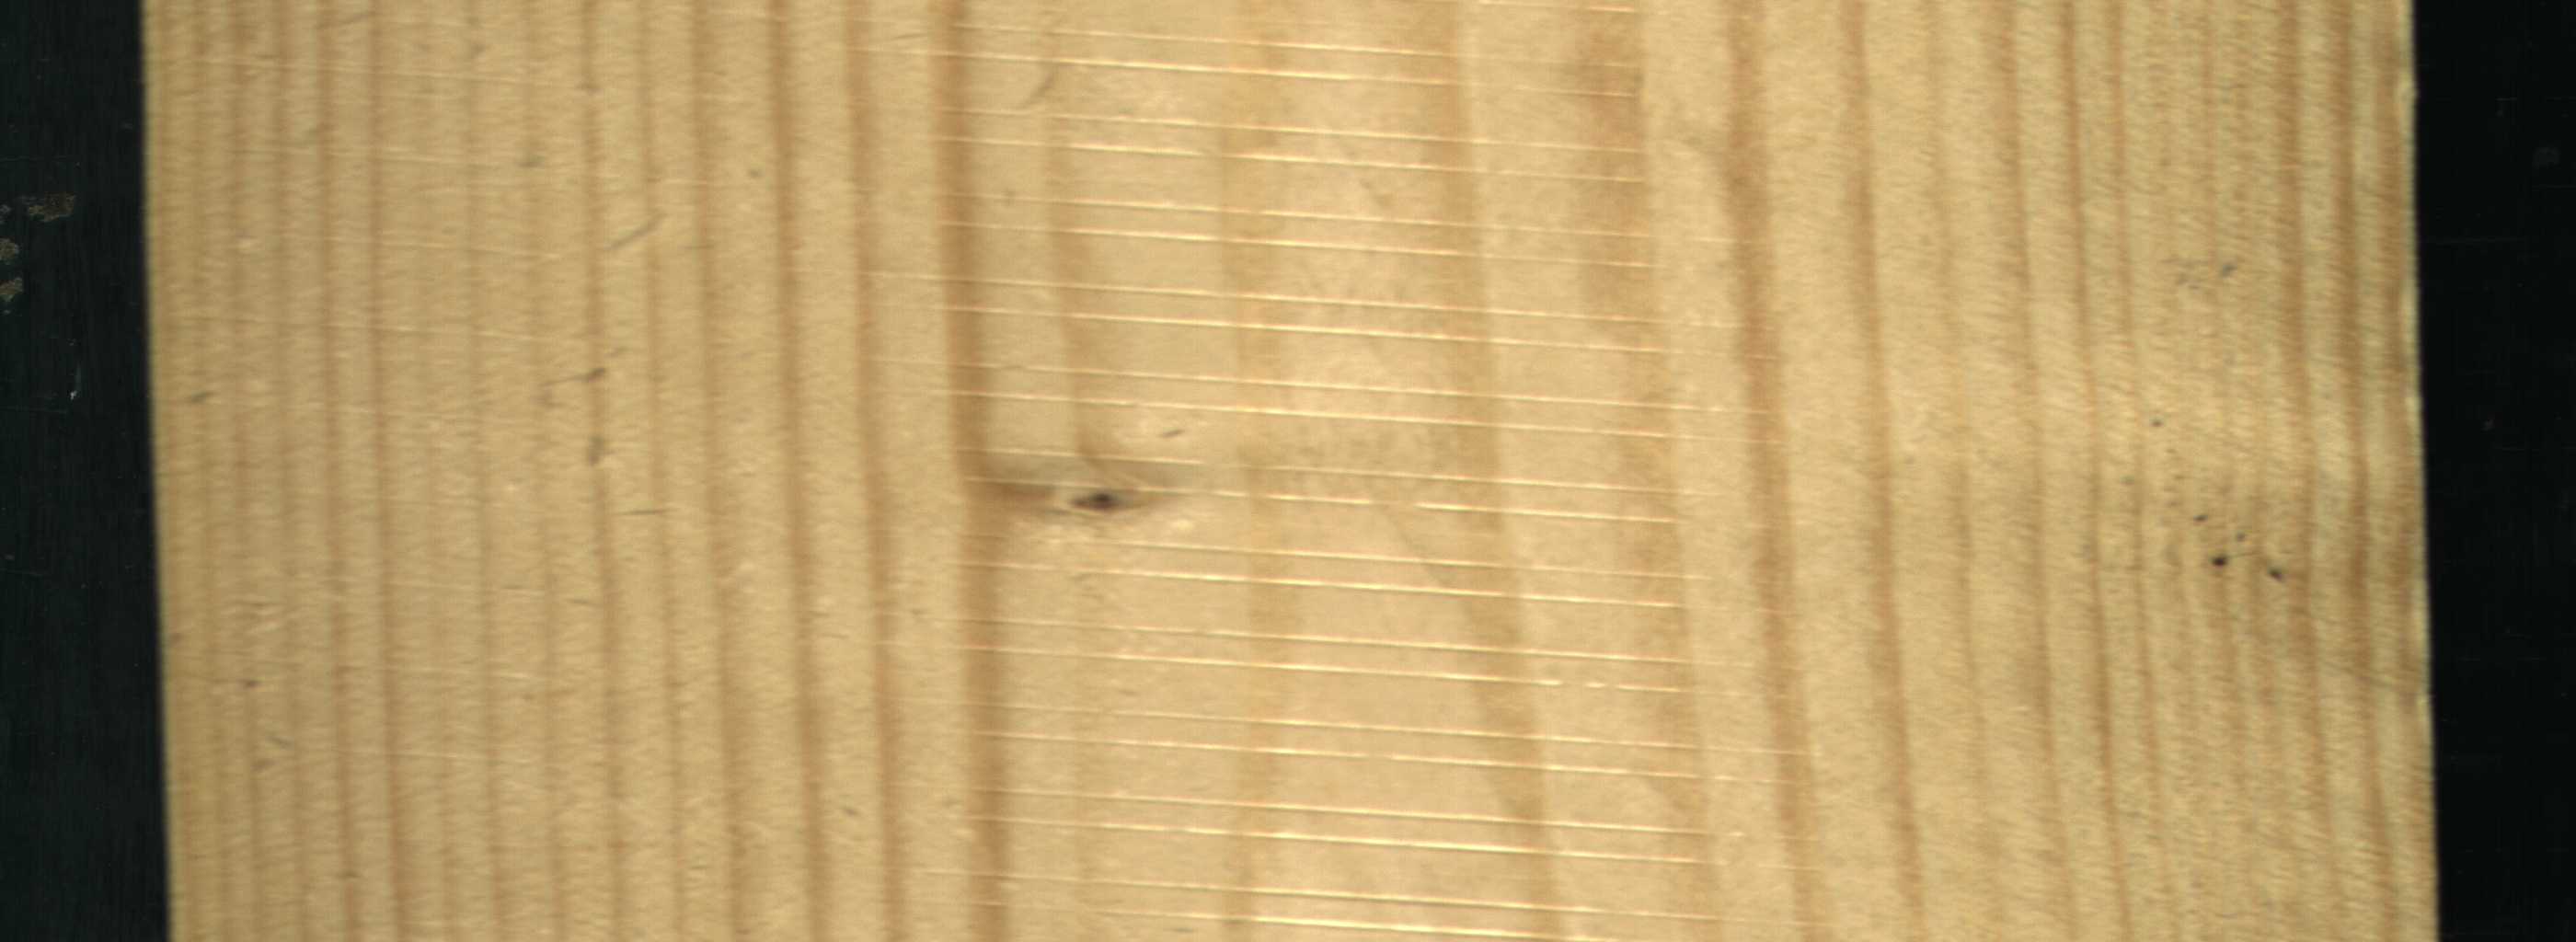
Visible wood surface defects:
Live_Knot